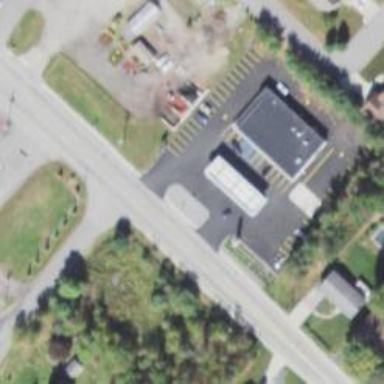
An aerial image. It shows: Convenience shop.